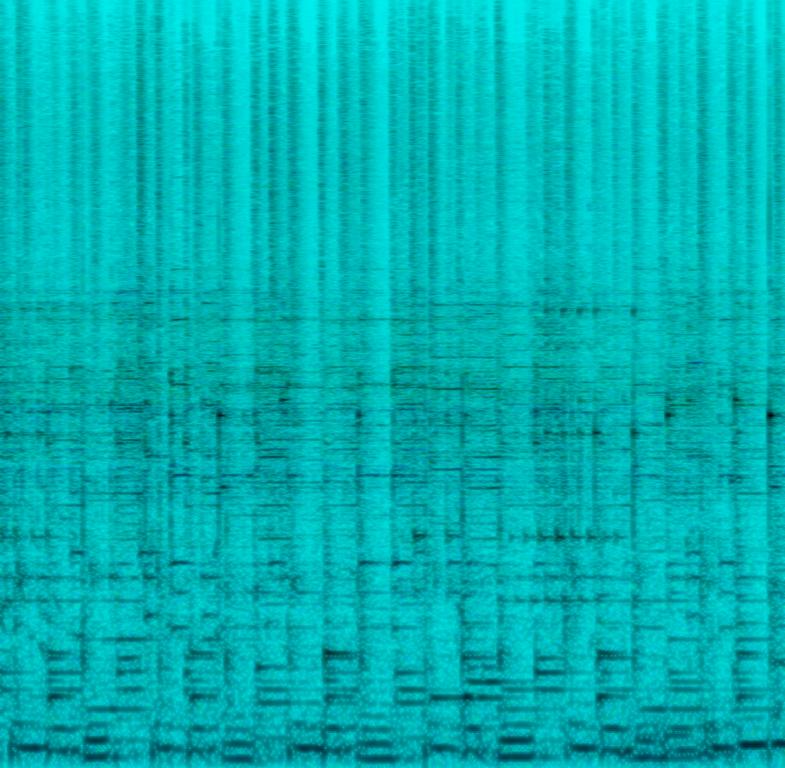
The low quality recording features a marimba melody,  groovy accordion chords and walking bass guitar, followed by metallic percussive elements and shimmering snare. It sounds fun and happy, even though it is probably recorded via phone.